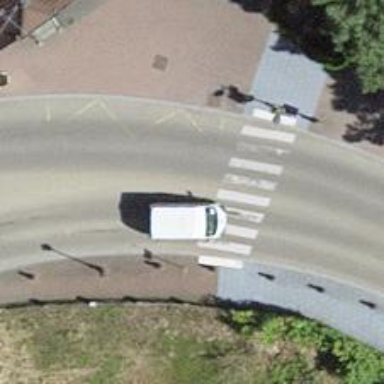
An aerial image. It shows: Table-style traffic calming feature.